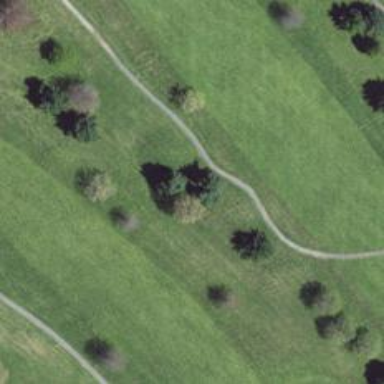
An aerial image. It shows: Path used for both walking and golf.